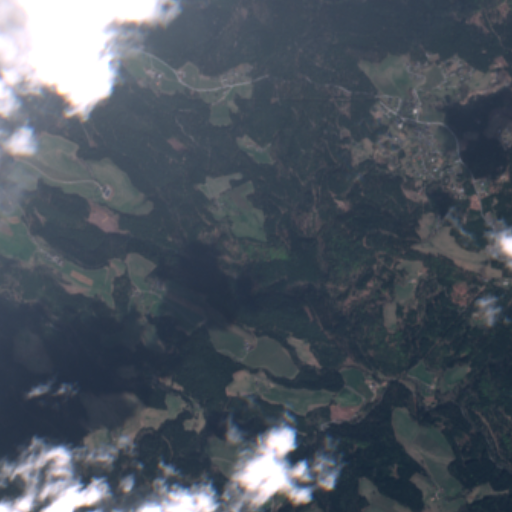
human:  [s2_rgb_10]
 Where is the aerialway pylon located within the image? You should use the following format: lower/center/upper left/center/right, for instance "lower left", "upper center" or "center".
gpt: The aerialway pylon is located in the upper left of the image.
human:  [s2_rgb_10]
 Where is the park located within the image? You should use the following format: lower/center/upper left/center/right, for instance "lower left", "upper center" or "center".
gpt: The park is located in the upper right of the image.
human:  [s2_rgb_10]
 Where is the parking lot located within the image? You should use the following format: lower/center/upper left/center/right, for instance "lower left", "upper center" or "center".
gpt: The parking lot is located in the upper right of the image.
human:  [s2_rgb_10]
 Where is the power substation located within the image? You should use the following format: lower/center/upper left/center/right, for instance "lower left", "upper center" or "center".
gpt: The power substation is located in the upper right of the image.
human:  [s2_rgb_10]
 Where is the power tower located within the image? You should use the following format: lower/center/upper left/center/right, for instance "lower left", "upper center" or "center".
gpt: There is no power tower in the image.